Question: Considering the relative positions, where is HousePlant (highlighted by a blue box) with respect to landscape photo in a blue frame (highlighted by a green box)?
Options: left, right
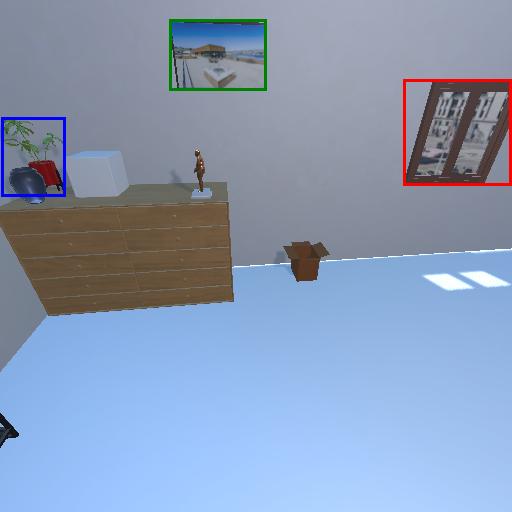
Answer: left